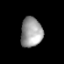
Tissue: prostate
Cell type: T cells
Senescence score: 0.7204
Nuclear area (px): 631
Mean DAPI intensity: 156.189